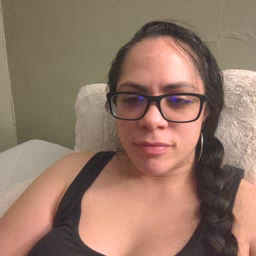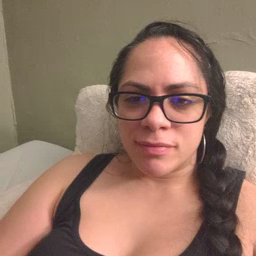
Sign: apple